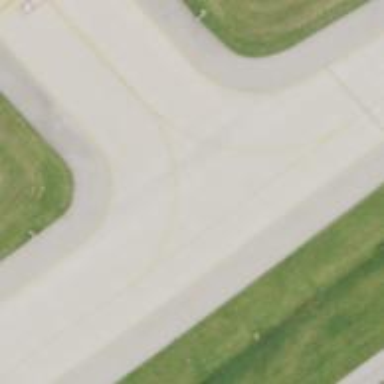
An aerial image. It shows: Image of taxiway at airport.